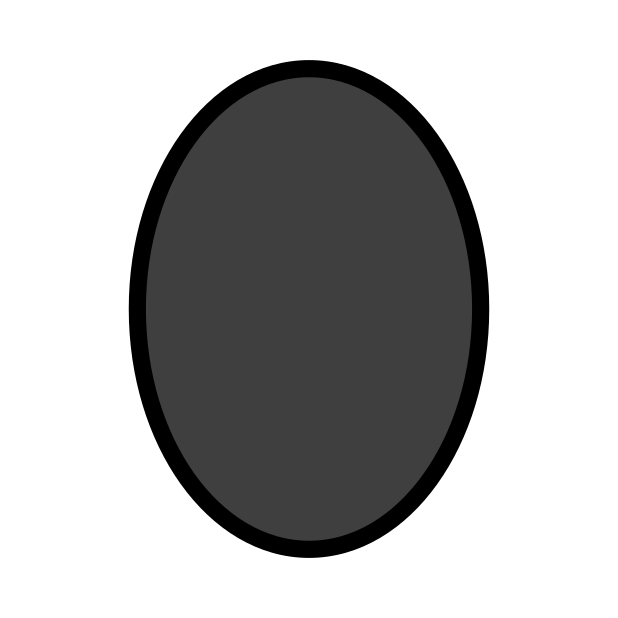
Emoji: ⬮
Name: black vertical ellipse
Unicode: 0x2b2e